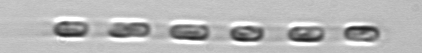
Label: Skeletonema